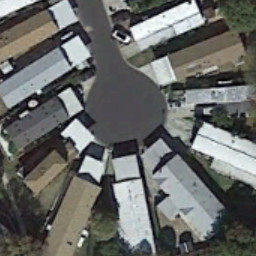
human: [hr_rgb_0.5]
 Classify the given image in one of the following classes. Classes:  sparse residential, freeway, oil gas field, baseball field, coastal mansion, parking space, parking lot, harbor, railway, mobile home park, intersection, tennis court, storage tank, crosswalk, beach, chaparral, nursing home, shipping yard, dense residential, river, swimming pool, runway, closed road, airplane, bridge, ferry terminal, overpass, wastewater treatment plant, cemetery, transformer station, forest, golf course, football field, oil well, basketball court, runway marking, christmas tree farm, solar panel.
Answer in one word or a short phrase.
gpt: mobile home park